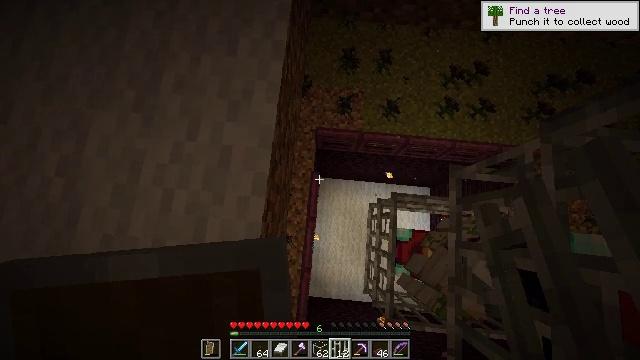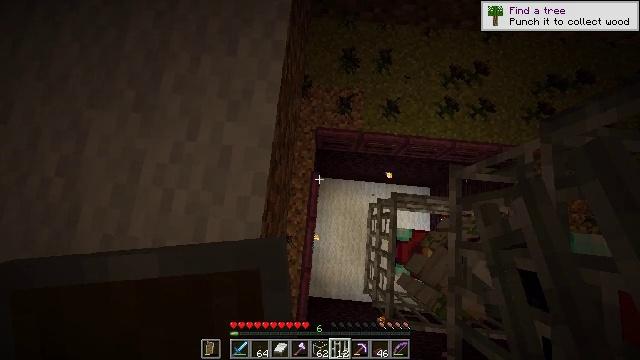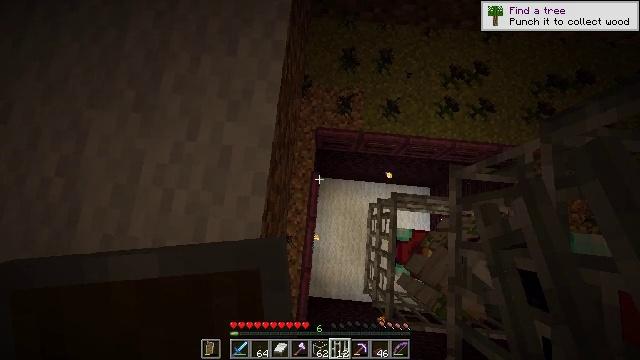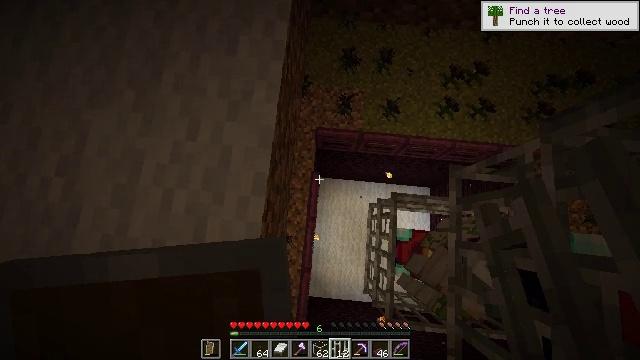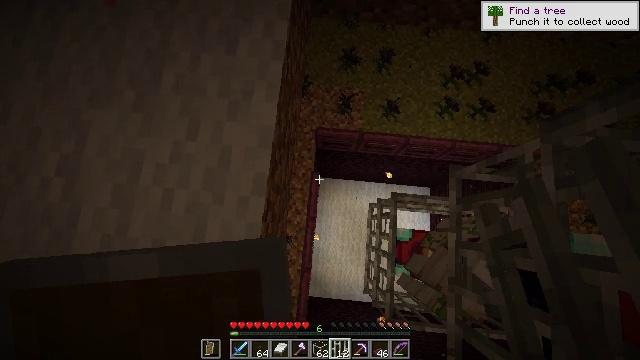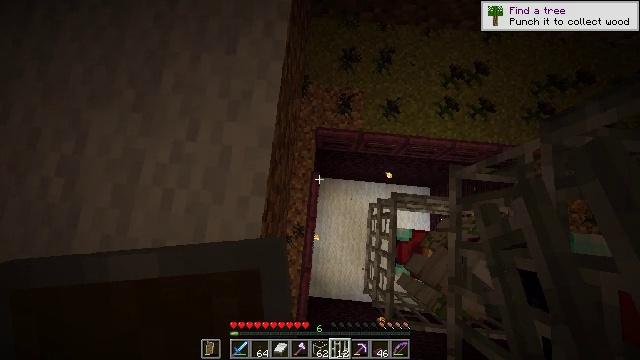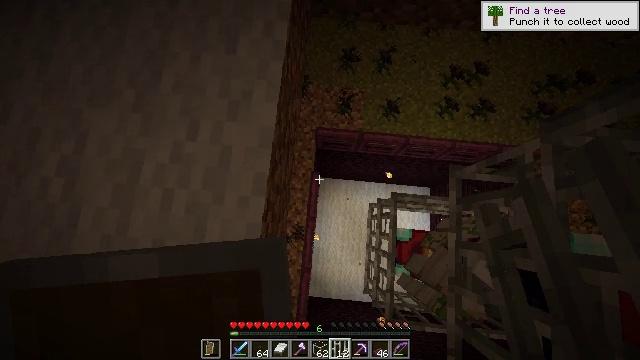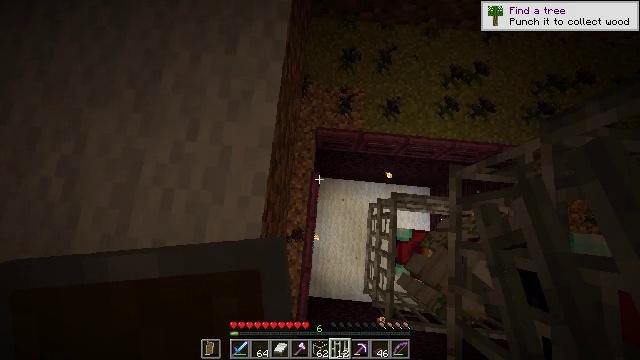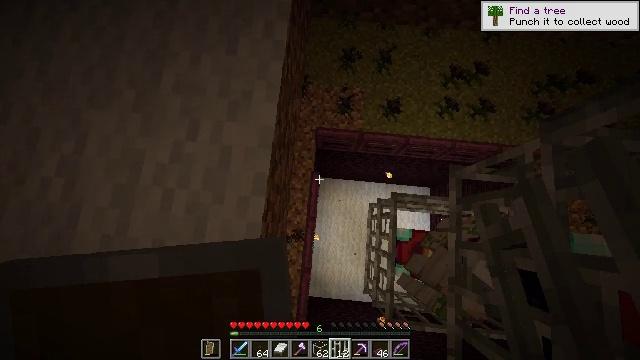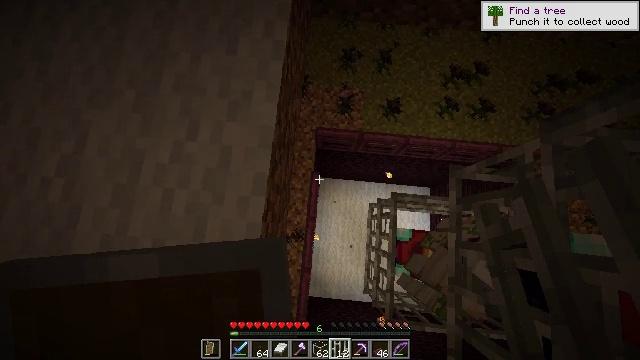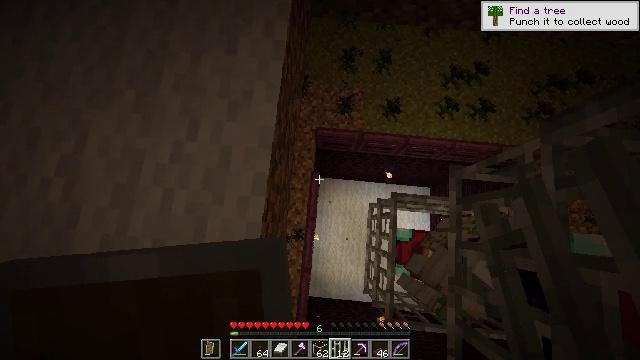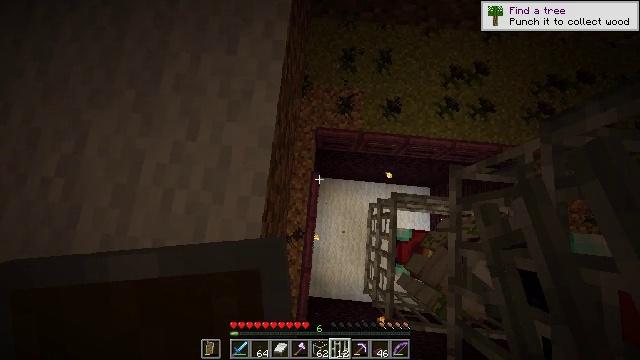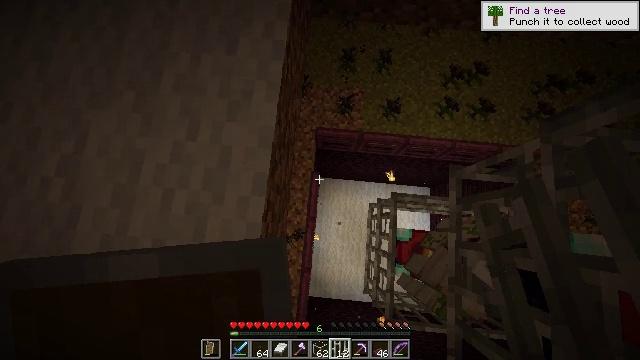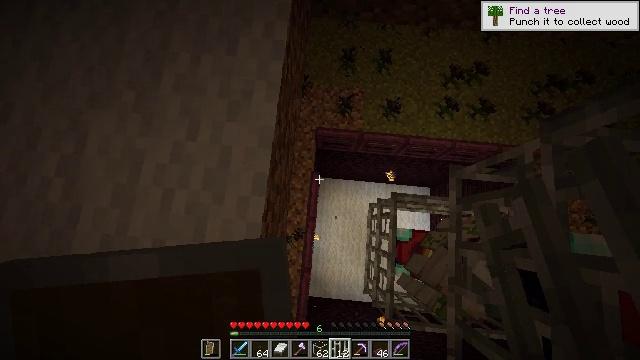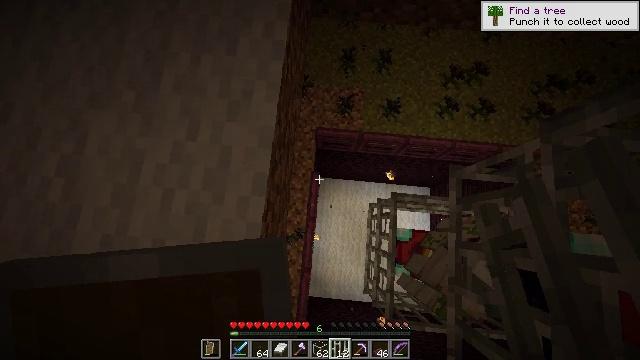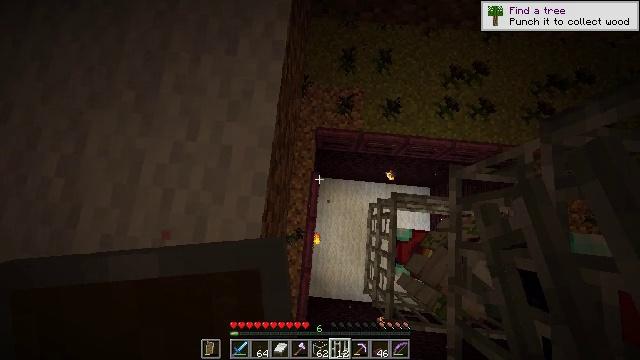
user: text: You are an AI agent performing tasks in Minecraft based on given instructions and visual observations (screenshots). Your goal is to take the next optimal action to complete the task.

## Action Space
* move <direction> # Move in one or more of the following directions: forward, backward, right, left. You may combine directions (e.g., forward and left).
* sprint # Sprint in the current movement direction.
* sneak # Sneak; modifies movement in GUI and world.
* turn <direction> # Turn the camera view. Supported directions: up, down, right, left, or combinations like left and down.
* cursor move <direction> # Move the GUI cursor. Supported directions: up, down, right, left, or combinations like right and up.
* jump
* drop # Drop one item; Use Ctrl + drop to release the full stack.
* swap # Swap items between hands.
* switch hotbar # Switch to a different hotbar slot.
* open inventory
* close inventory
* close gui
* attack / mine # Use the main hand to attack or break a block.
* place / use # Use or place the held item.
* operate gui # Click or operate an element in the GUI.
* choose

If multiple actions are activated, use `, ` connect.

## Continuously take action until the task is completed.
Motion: motion action
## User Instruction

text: Mine the wither rose with caution.
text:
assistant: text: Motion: sneak
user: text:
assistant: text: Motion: sneak
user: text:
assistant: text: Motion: sneak
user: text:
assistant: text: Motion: sneak
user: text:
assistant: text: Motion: sneak
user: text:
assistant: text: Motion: sneak
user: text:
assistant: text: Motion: sneak
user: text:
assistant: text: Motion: sneak
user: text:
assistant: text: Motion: sneak
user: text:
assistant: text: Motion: sneak
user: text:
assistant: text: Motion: sneak
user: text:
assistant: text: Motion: sneak
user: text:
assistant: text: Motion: sneak
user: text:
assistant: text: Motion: sneak
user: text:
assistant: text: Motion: sneak
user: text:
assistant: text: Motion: sneak
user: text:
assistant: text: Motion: sneak
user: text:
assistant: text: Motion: sneak
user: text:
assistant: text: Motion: sneak
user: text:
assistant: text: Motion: sneak
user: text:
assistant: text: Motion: sneak
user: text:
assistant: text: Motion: sneak
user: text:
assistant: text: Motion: sneak
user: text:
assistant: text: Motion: sneak
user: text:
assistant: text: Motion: sneak
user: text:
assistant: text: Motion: sneak
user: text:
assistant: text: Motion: sneak
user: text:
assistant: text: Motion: sneak
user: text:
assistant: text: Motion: sneak
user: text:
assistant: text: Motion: sneak